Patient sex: F
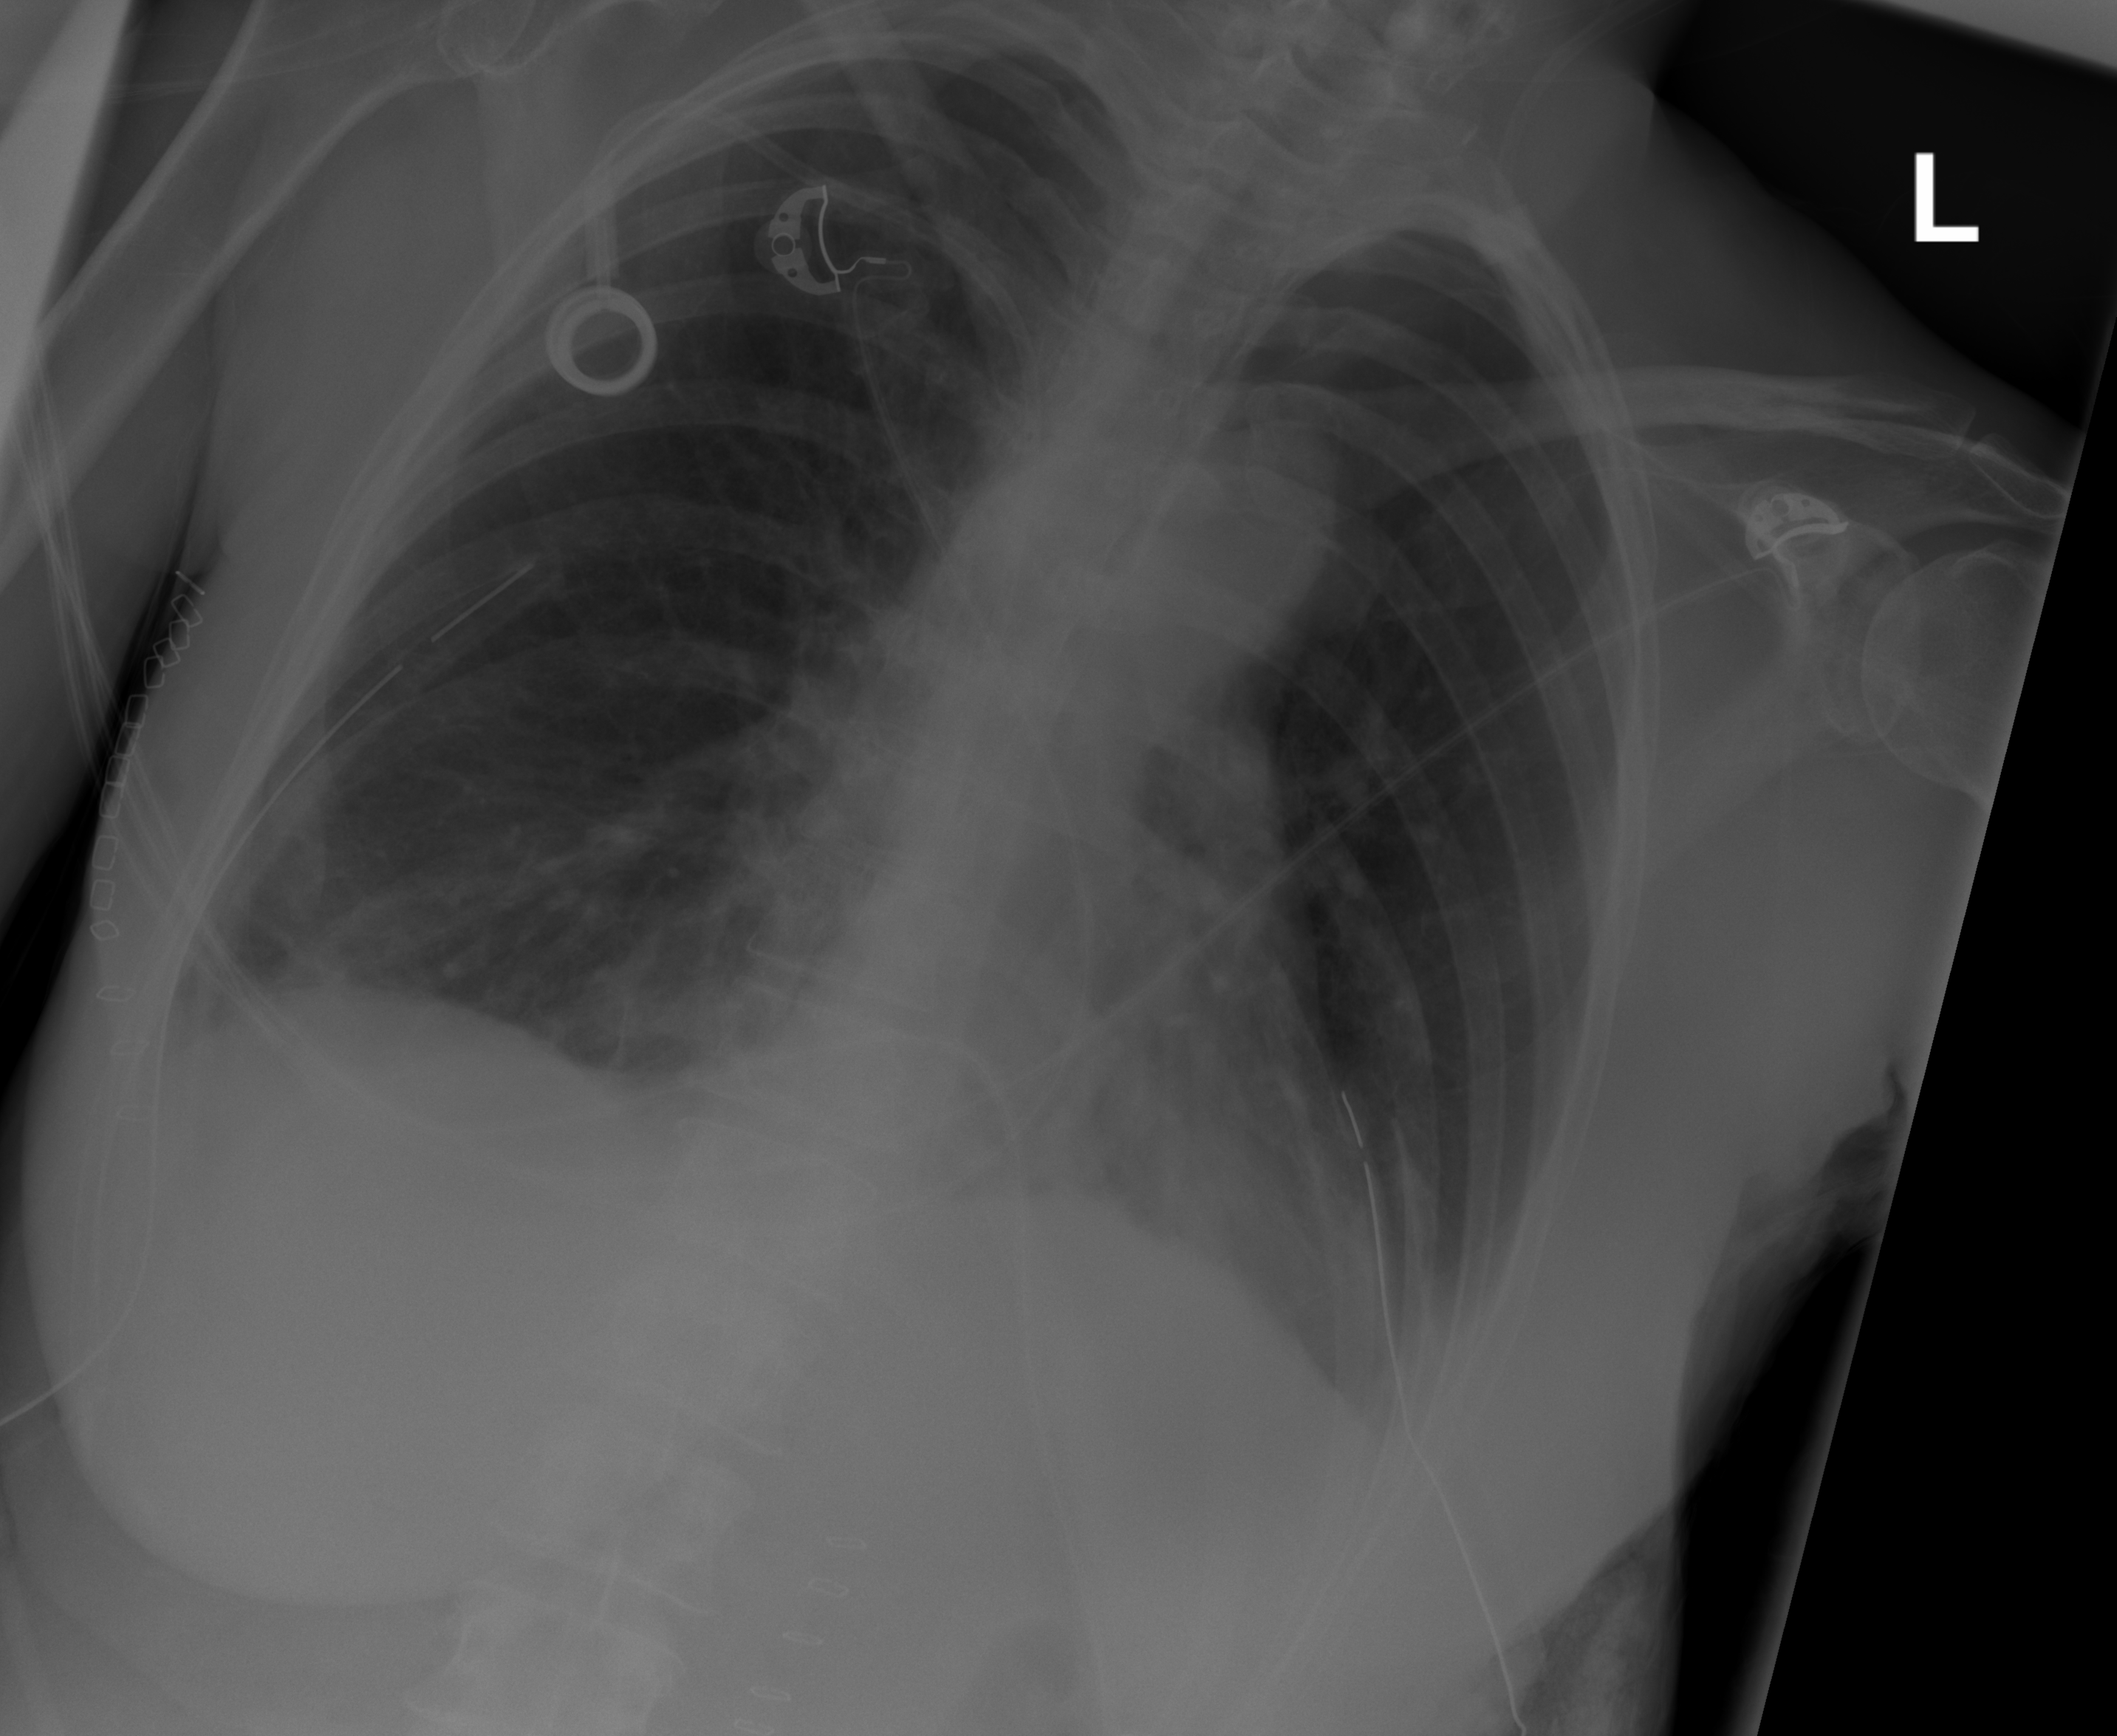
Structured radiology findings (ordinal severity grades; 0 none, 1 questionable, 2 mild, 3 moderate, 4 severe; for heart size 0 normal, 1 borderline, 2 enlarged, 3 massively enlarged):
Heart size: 0
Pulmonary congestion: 0
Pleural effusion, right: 2
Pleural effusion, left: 2
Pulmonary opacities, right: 0
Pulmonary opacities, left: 0
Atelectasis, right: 2
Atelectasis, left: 2